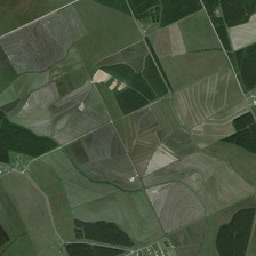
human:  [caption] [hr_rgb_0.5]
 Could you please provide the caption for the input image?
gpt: Houses near the big farm

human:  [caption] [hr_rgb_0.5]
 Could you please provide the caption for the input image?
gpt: Some houses were built near the vast agricultural land.

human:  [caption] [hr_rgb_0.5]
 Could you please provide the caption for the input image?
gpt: Several houses were built near vast farmland.

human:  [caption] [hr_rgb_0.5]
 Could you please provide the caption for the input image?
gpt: Some houses have been built near the vast farmland.

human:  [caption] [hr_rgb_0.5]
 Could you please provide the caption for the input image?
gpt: Some houses were built near the Vasta farm.